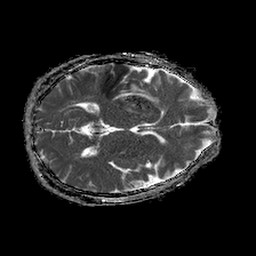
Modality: ADC
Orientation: axial
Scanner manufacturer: philips
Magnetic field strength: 1.5 T
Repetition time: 4.6 s
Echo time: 0.08517 s